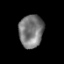
Tissue: prostate
Cell type: Epithelial cells
Senescence score: 0.3618
Nuclear area (px): 783
Mean DAPI intensity: 120.904